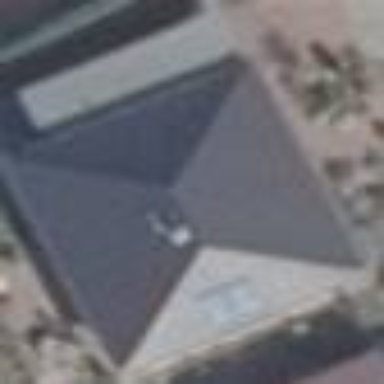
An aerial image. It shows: Black house with hipped roof.